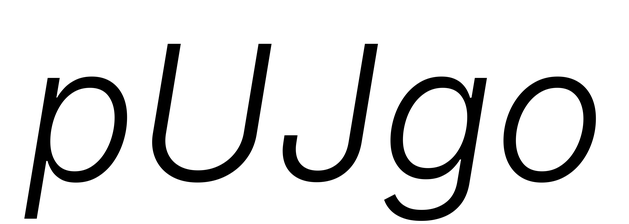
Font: Inter-Italic_Light_Italic